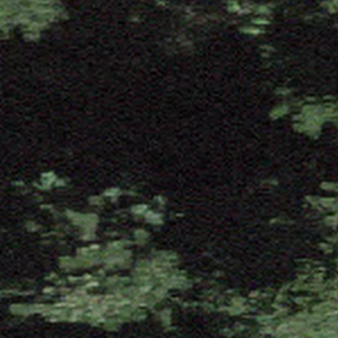
Label: other